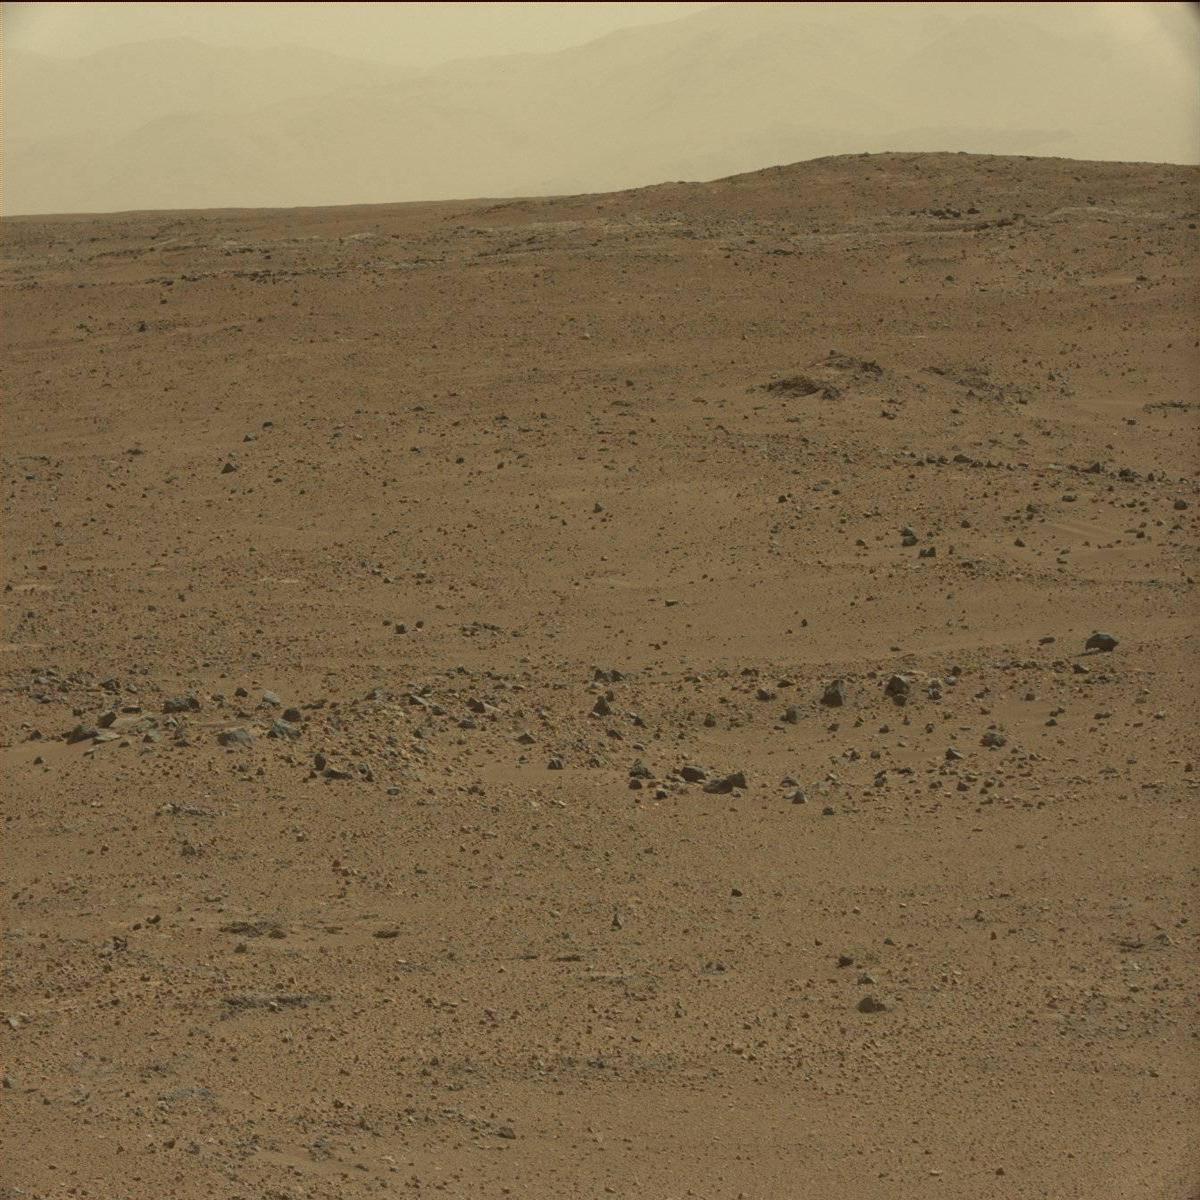
Terrain classes present: Bedrock, Ridge, Rock, Sand / Soil, Sky